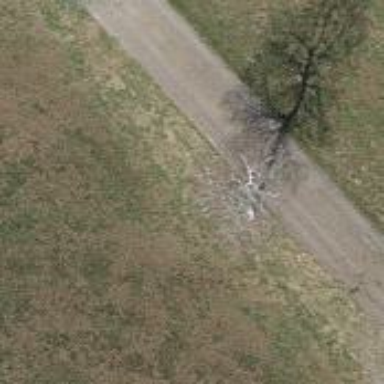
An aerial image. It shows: Broadleaved tree with lush foliage.